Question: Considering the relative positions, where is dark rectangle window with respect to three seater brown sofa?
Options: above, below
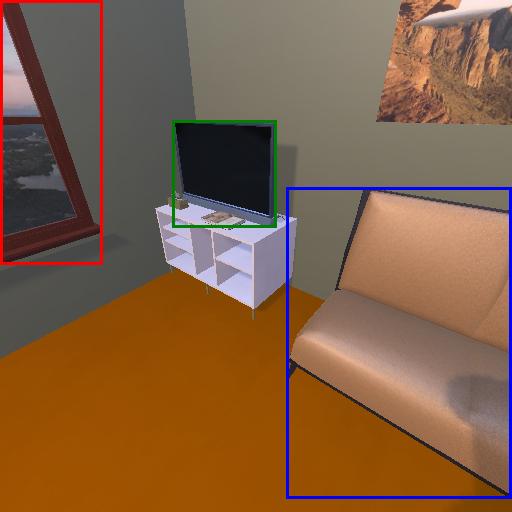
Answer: above